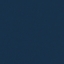
Land use / land cover: SeaLake